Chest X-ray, AP view. Patient: 49 years old, sex F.
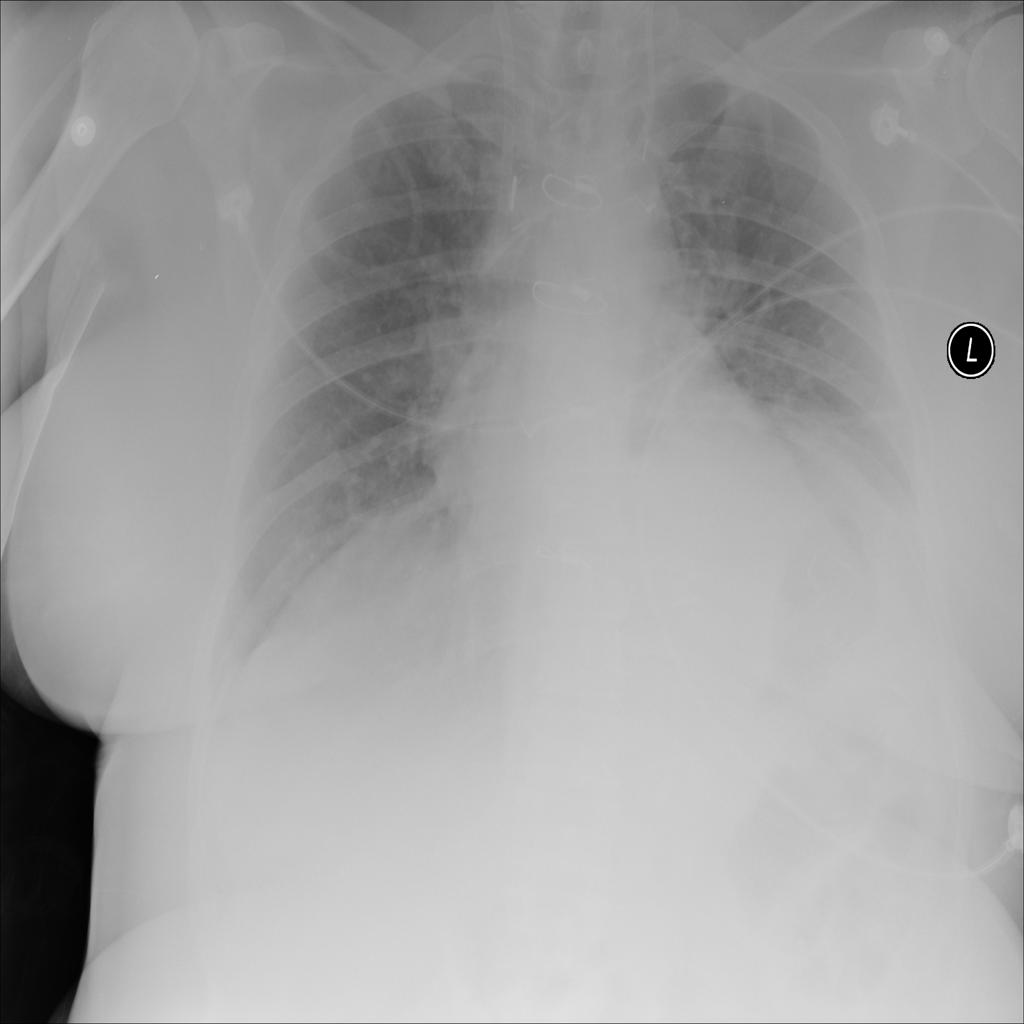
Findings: Atelectasis